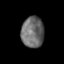
Tissue: prostate
Cell type: T cells
Senescence score: 0.2301
Nuclear area (px): 688
Mean DAPI intensity: 106.506